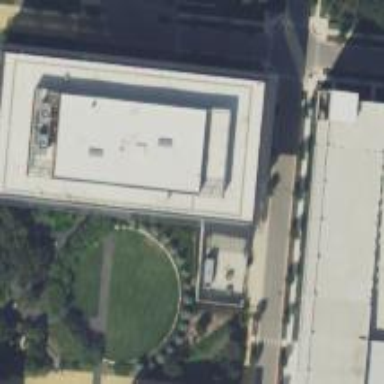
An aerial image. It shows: Commercial building.